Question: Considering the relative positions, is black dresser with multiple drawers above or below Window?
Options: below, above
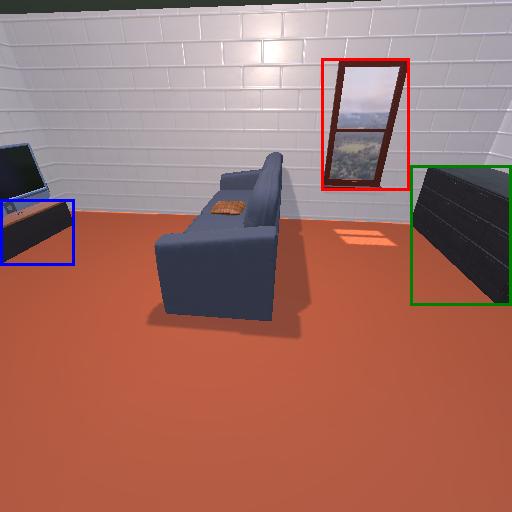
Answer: below